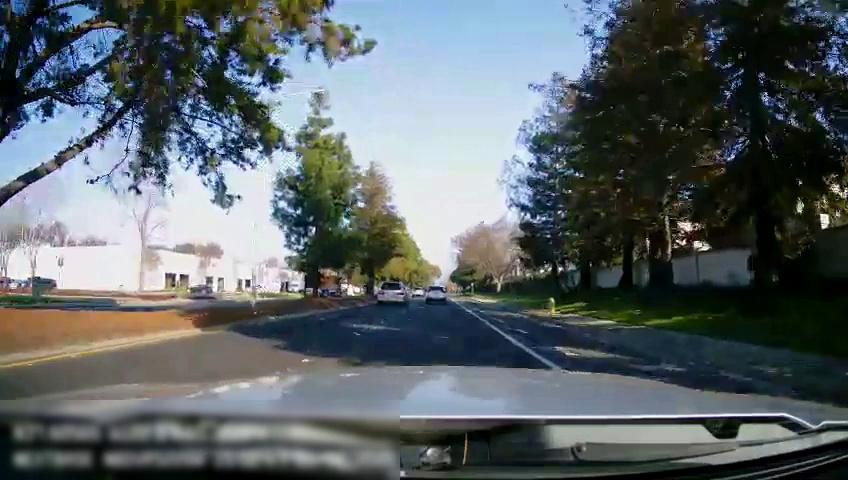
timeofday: Day
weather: Sunny
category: Drivable Space
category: Vehicles | SUV
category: Vehicles | SUV
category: Vehicles | Van
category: Vehicles | SUV
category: Lanes | Alternate Lane
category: Lanes | Current Lane
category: Lanes | Current Lane